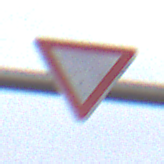
Verkehrszeichen: VorfahrtGewaehren
Umgebung: Outdoor, RoadRail
Tageszeit: MorningAfternoon
Wetter: PartlyCloudy
Licht: Natural
Jahreszeit: NotSpecified
Kontrast: LowContrast